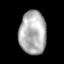
Tissue: lung
Cell type: Myeloid cells
Senescence score: 0.6133
Nuclear area (px): 1142
Mean DAPI intensity: 176.175